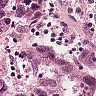
Metastatic tissue present: yes